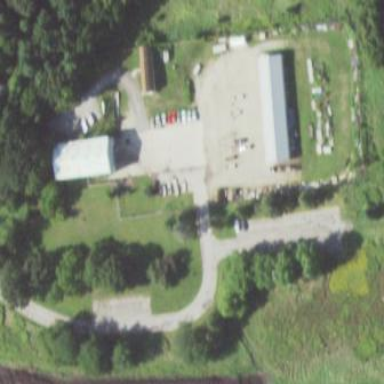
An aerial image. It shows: Farmyard area.